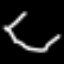
Label: octagon